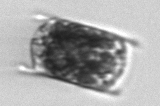
Label: Hemiaulus